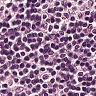
Metastatic tissue present: no